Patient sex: M
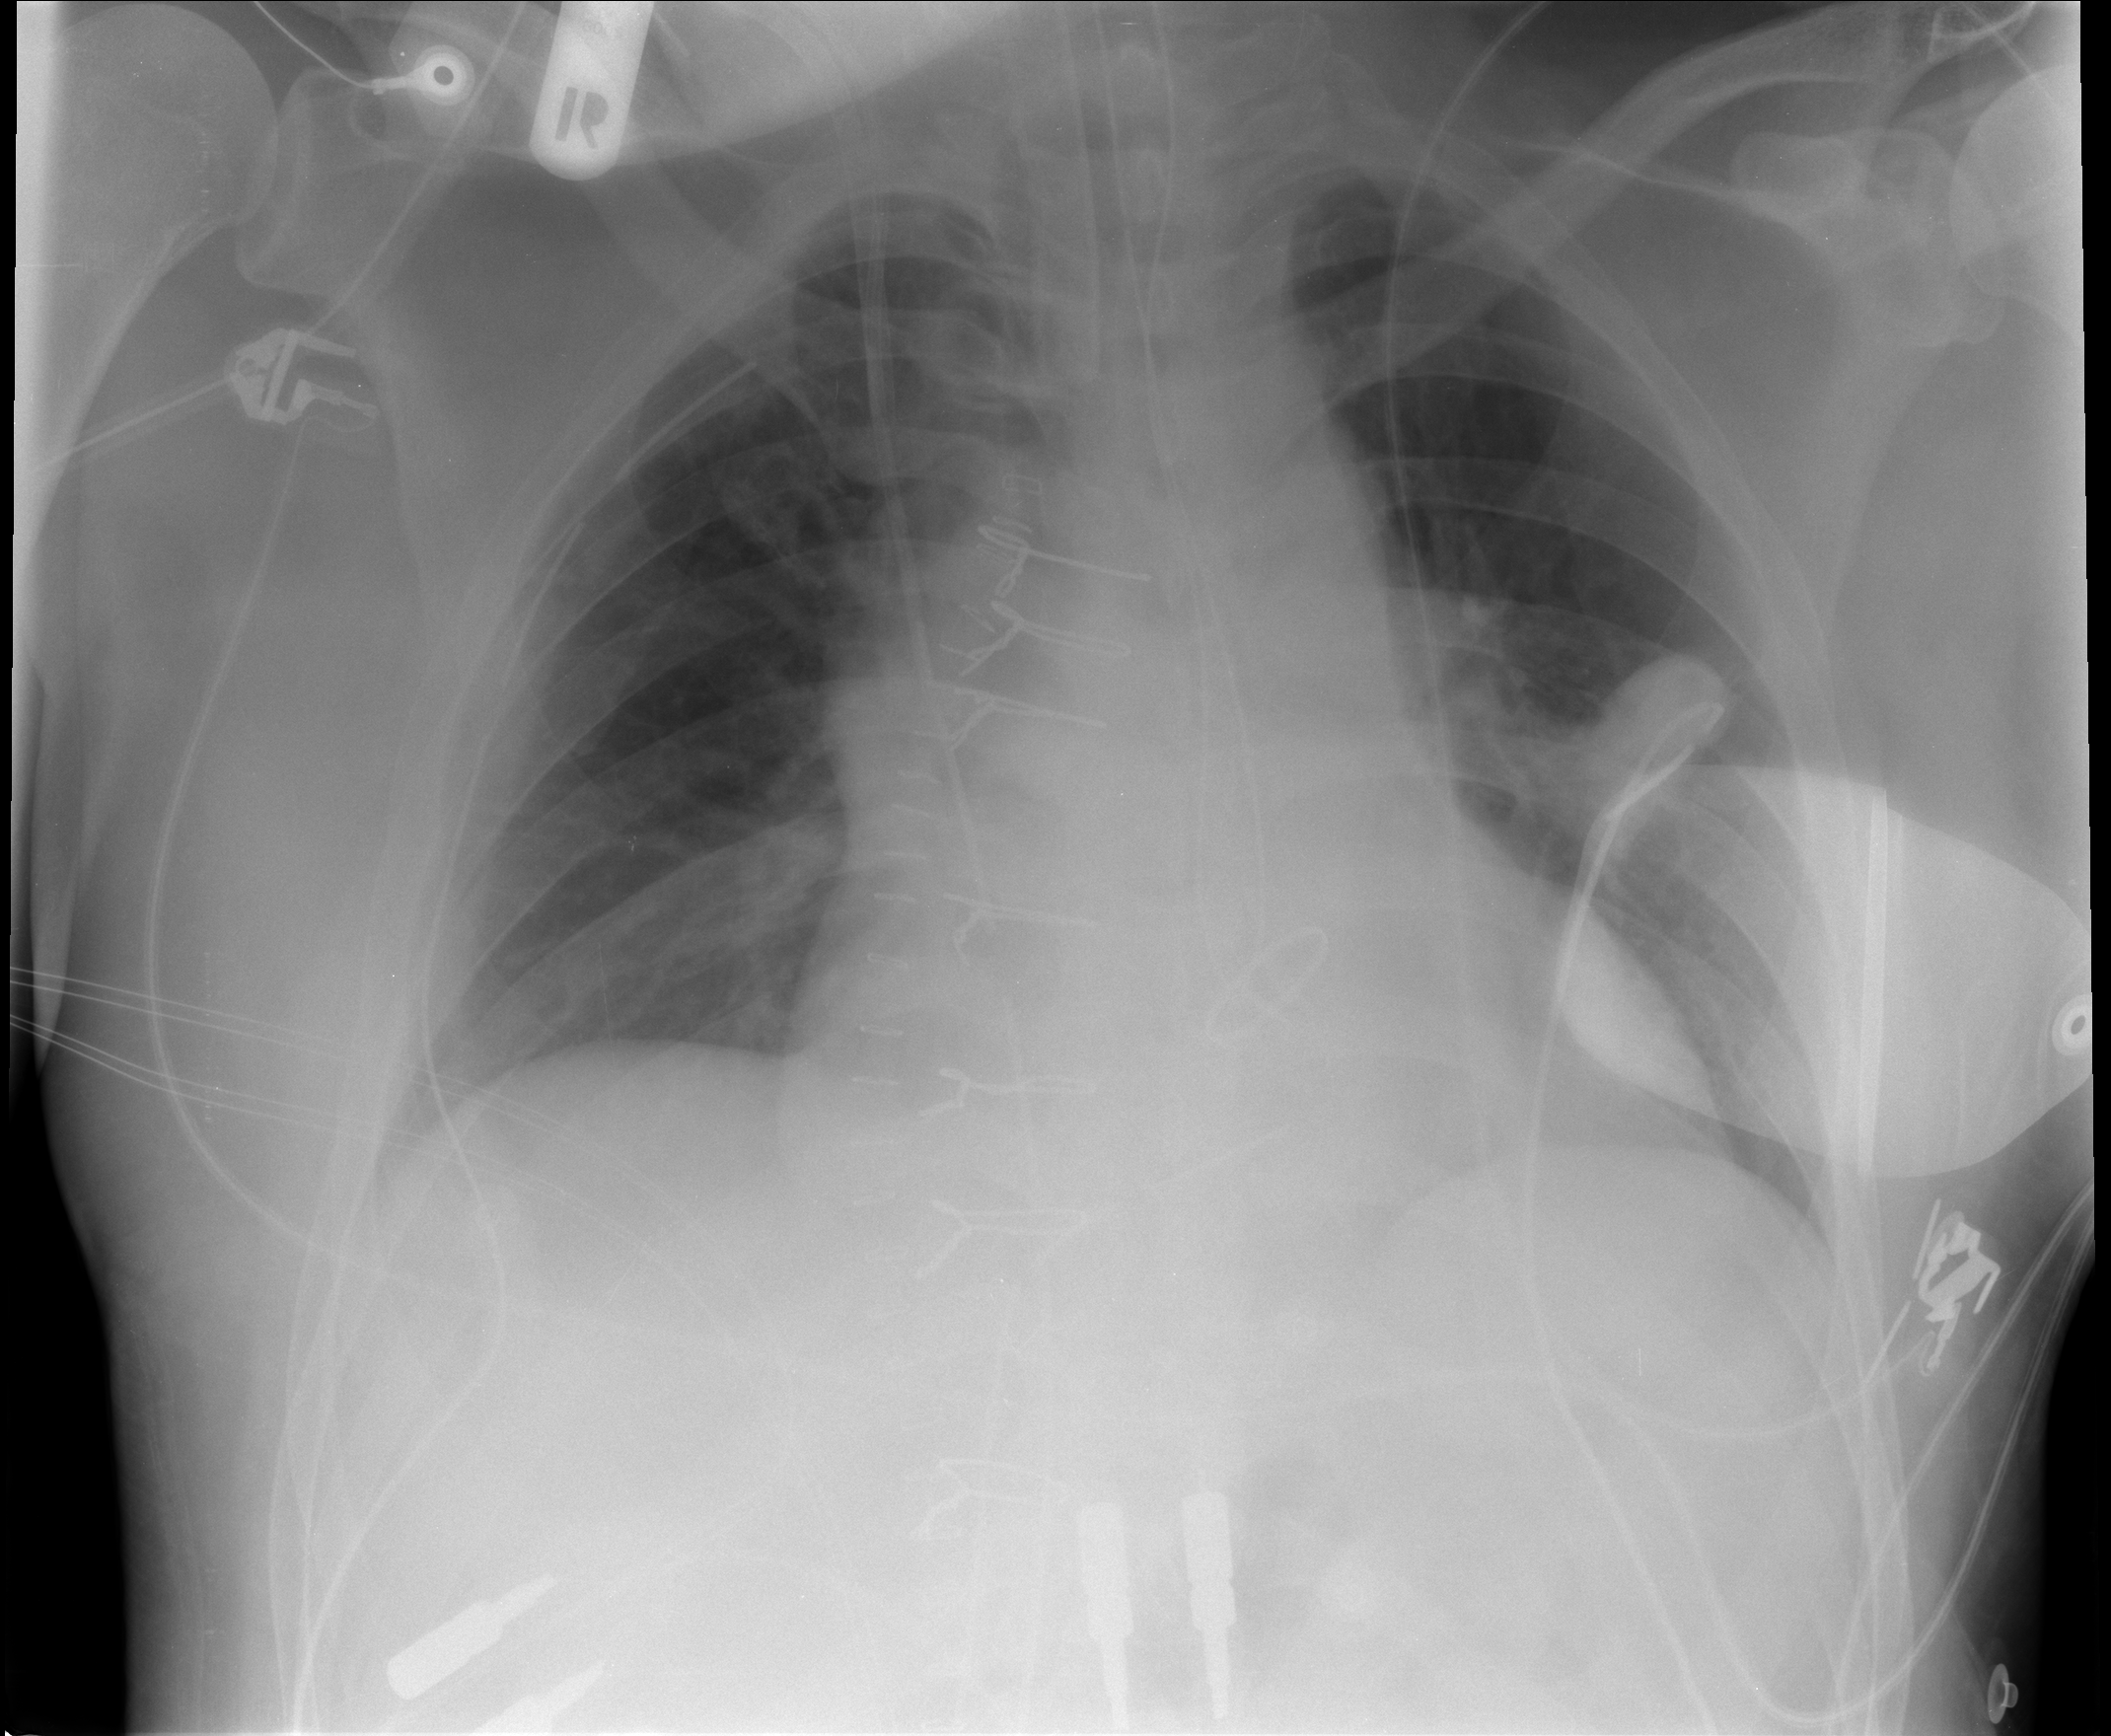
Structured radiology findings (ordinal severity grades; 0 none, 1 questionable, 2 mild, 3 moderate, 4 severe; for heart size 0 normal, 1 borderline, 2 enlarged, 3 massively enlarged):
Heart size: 0
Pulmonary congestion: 0
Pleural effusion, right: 1
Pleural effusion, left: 1
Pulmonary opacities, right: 0
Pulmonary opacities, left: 0
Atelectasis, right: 0
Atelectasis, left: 0